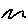
Label: zigzag